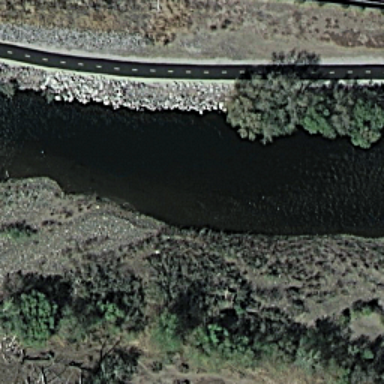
It is a river with black water and a road on one bank of the river .